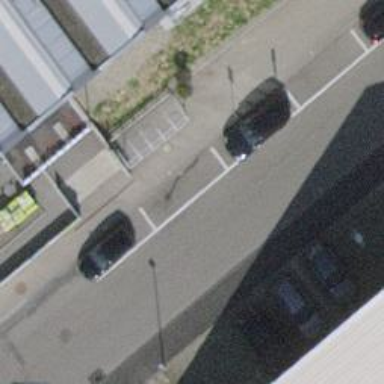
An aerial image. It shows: Shed designated as bicycle parking facility.